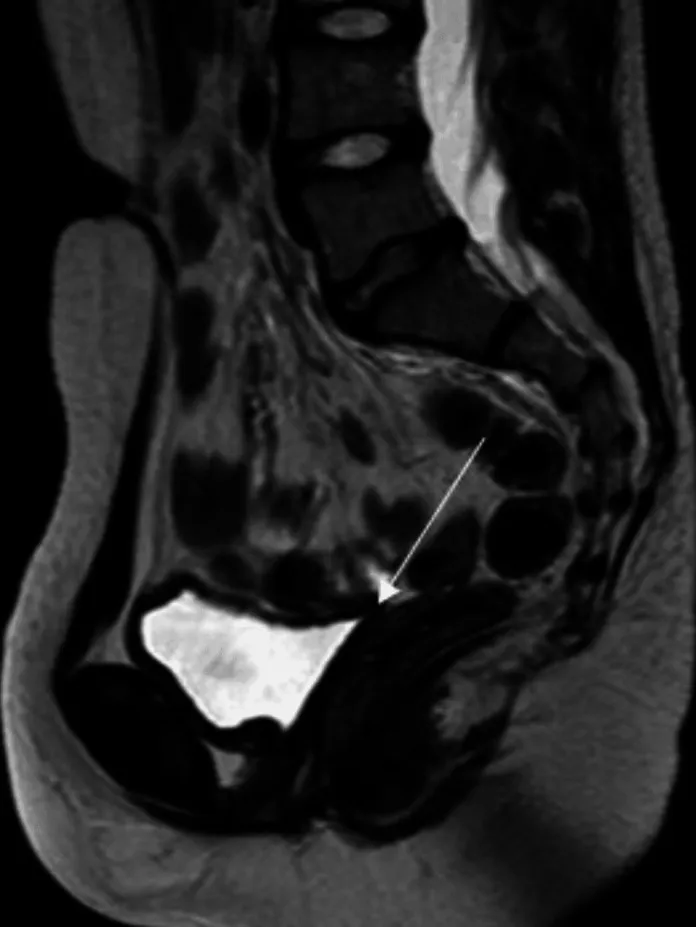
T2-weighted MRI of the pelvis. The sagittal view reveals the absence of the uterus, cervix, and the upper two-thirds of the vagina in the index case (the arrow points to the empty rectovesical pouch).
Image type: radiology (mri)